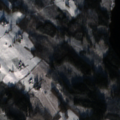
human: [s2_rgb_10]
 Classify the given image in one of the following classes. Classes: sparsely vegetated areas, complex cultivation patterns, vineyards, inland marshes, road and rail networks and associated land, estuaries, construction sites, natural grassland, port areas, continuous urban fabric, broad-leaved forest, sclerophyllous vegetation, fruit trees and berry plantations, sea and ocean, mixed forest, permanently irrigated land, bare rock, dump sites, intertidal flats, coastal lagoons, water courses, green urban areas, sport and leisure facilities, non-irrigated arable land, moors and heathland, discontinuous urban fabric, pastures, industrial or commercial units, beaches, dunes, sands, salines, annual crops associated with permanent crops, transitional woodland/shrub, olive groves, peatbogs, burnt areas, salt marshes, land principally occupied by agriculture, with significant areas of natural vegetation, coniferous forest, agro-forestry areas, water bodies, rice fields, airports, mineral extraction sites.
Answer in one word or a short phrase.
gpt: non-irrigated arable land, mixed forest, transitional woodland/shrub, water bodies